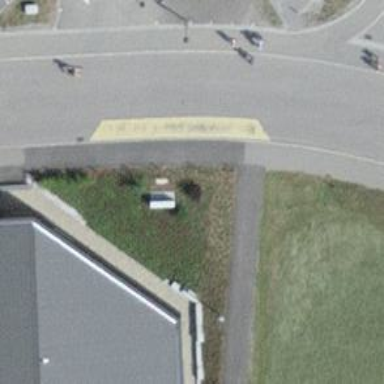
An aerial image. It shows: Kerb serving as barrier.